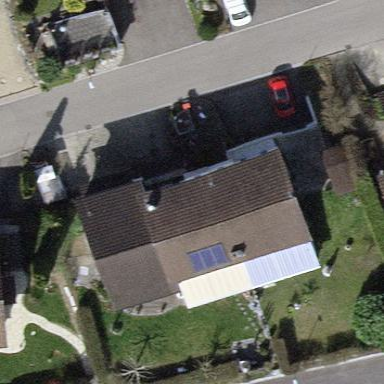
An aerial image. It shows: Simple house.